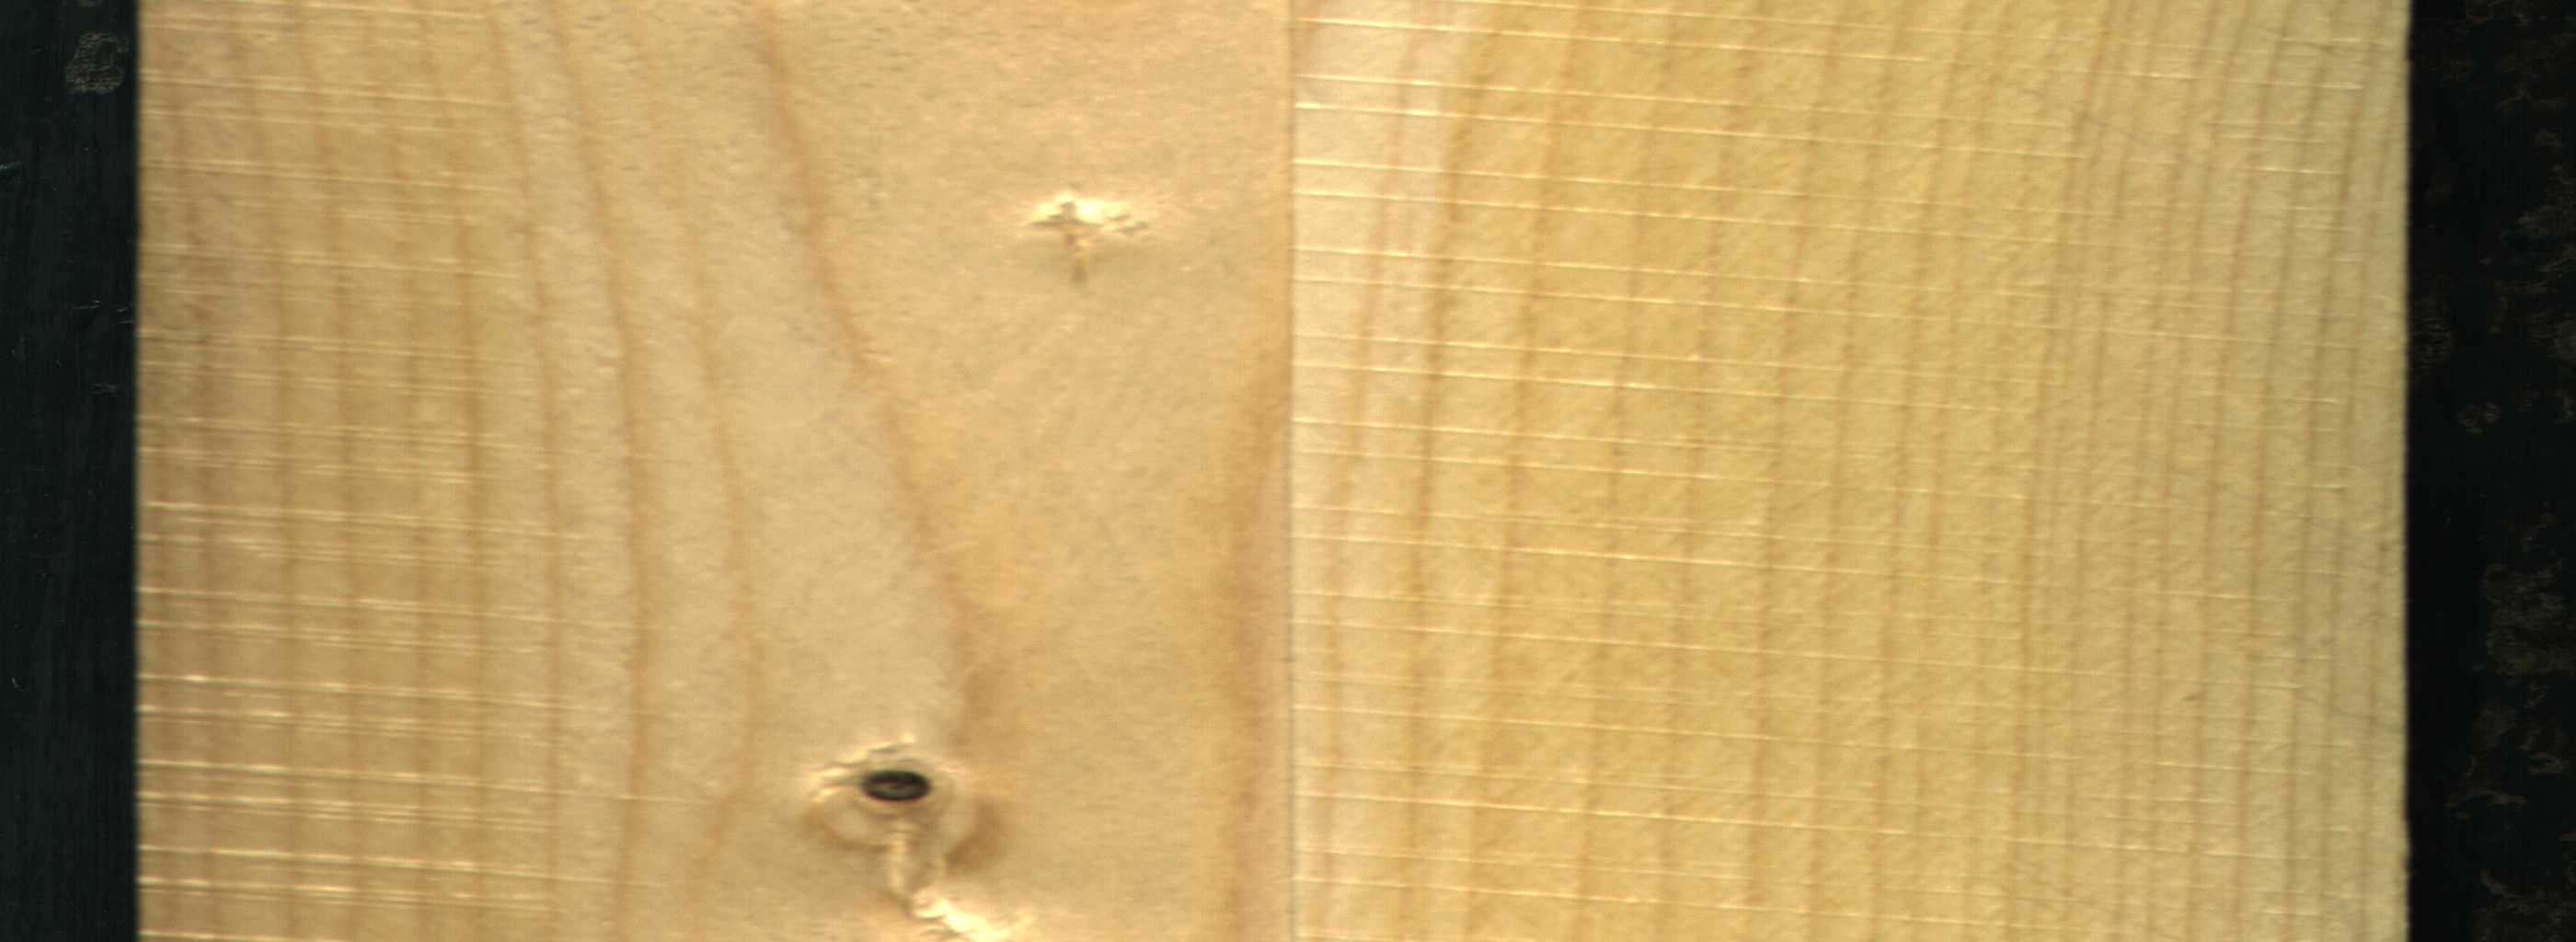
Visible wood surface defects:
Dead_Knot